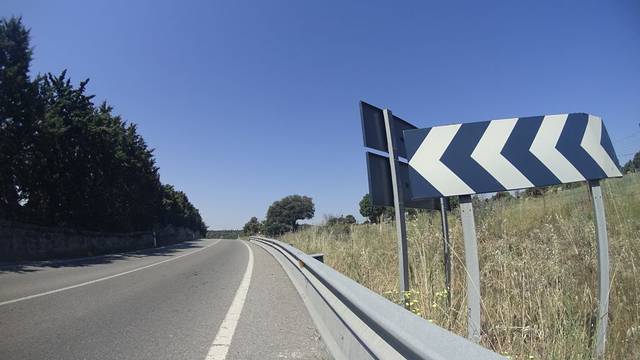
Region: Spain
Coordinates: 40.601, -3.917